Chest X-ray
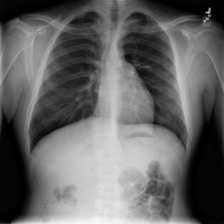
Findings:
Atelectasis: negative
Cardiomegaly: negative
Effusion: negative
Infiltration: negative
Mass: negative
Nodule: negative
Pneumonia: negative
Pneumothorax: negative
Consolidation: negative
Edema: negative
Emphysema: negative
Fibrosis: negative
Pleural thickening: negative
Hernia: negative